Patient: sex F, age 60
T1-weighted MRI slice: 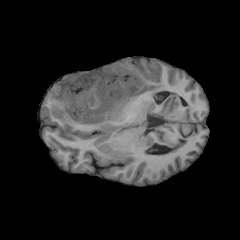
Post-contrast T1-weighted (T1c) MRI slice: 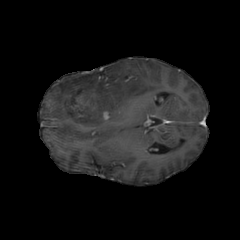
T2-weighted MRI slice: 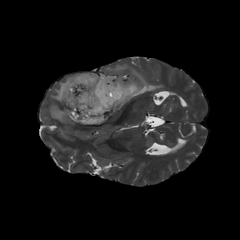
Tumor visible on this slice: yes
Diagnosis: Astrocytoma, IDH-mutant
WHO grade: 3